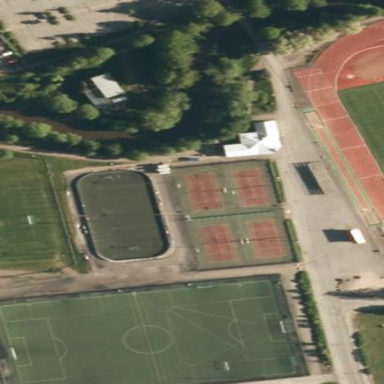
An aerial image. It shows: Tennis court on pitch.